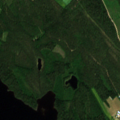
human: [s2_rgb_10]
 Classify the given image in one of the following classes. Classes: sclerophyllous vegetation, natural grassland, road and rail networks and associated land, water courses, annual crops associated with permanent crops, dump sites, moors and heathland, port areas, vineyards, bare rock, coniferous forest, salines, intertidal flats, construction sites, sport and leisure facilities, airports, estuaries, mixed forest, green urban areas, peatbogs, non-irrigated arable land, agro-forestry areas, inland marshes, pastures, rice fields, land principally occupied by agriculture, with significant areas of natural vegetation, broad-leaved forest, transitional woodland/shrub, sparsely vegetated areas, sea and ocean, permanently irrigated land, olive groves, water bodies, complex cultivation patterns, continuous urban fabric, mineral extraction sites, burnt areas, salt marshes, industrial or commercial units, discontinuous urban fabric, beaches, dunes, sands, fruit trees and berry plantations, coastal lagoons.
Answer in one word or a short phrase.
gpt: coniferous forest, mixed forest, water bodies